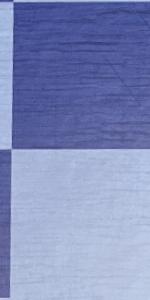
Label: Empty